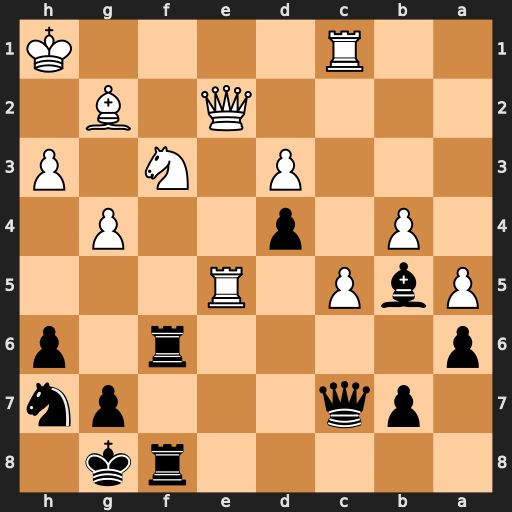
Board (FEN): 5rk1/1pq3pn/p4r1p/PbP1R3/1P1p2P1/3P1N1P/4Q1B1/2R4K
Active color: b
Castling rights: -
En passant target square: -
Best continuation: Rxf3 Bxf3 Rxf3 Qxf3 Qxe5